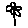
Label: flower